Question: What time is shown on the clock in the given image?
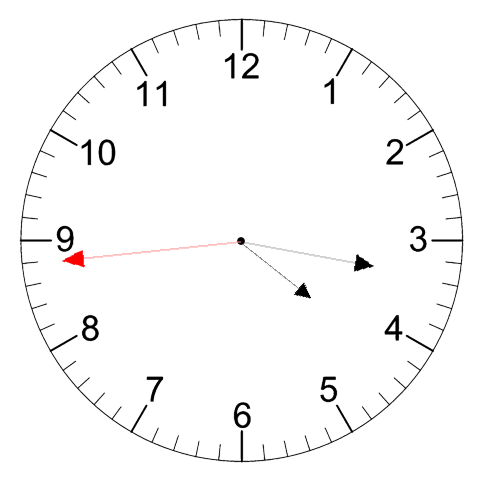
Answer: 04:16:44